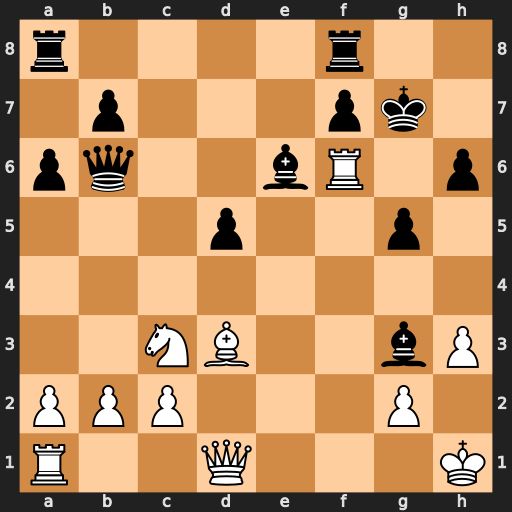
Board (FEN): r4r2/1p3pk1/pq2bR1p/3p2p1/8/2NB2bP/PPP3P1/R2Q3K
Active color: w
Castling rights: -
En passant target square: -
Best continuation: Qh5 Kxf6 Nxd5+ Kg7 Nxb6